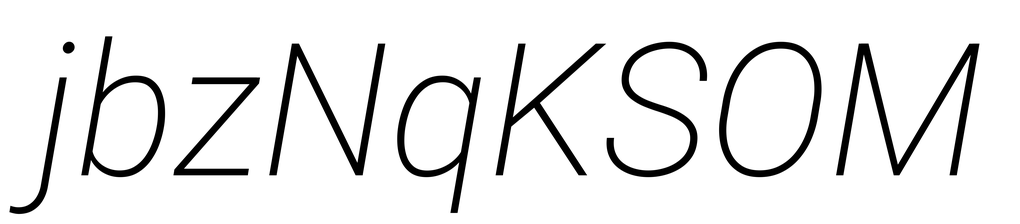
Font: Roboto-Italic_ExtraLight_Italic